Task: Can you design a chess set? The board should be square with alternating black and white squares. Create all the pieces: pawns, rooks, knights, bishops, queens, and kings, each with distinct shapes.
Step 984:
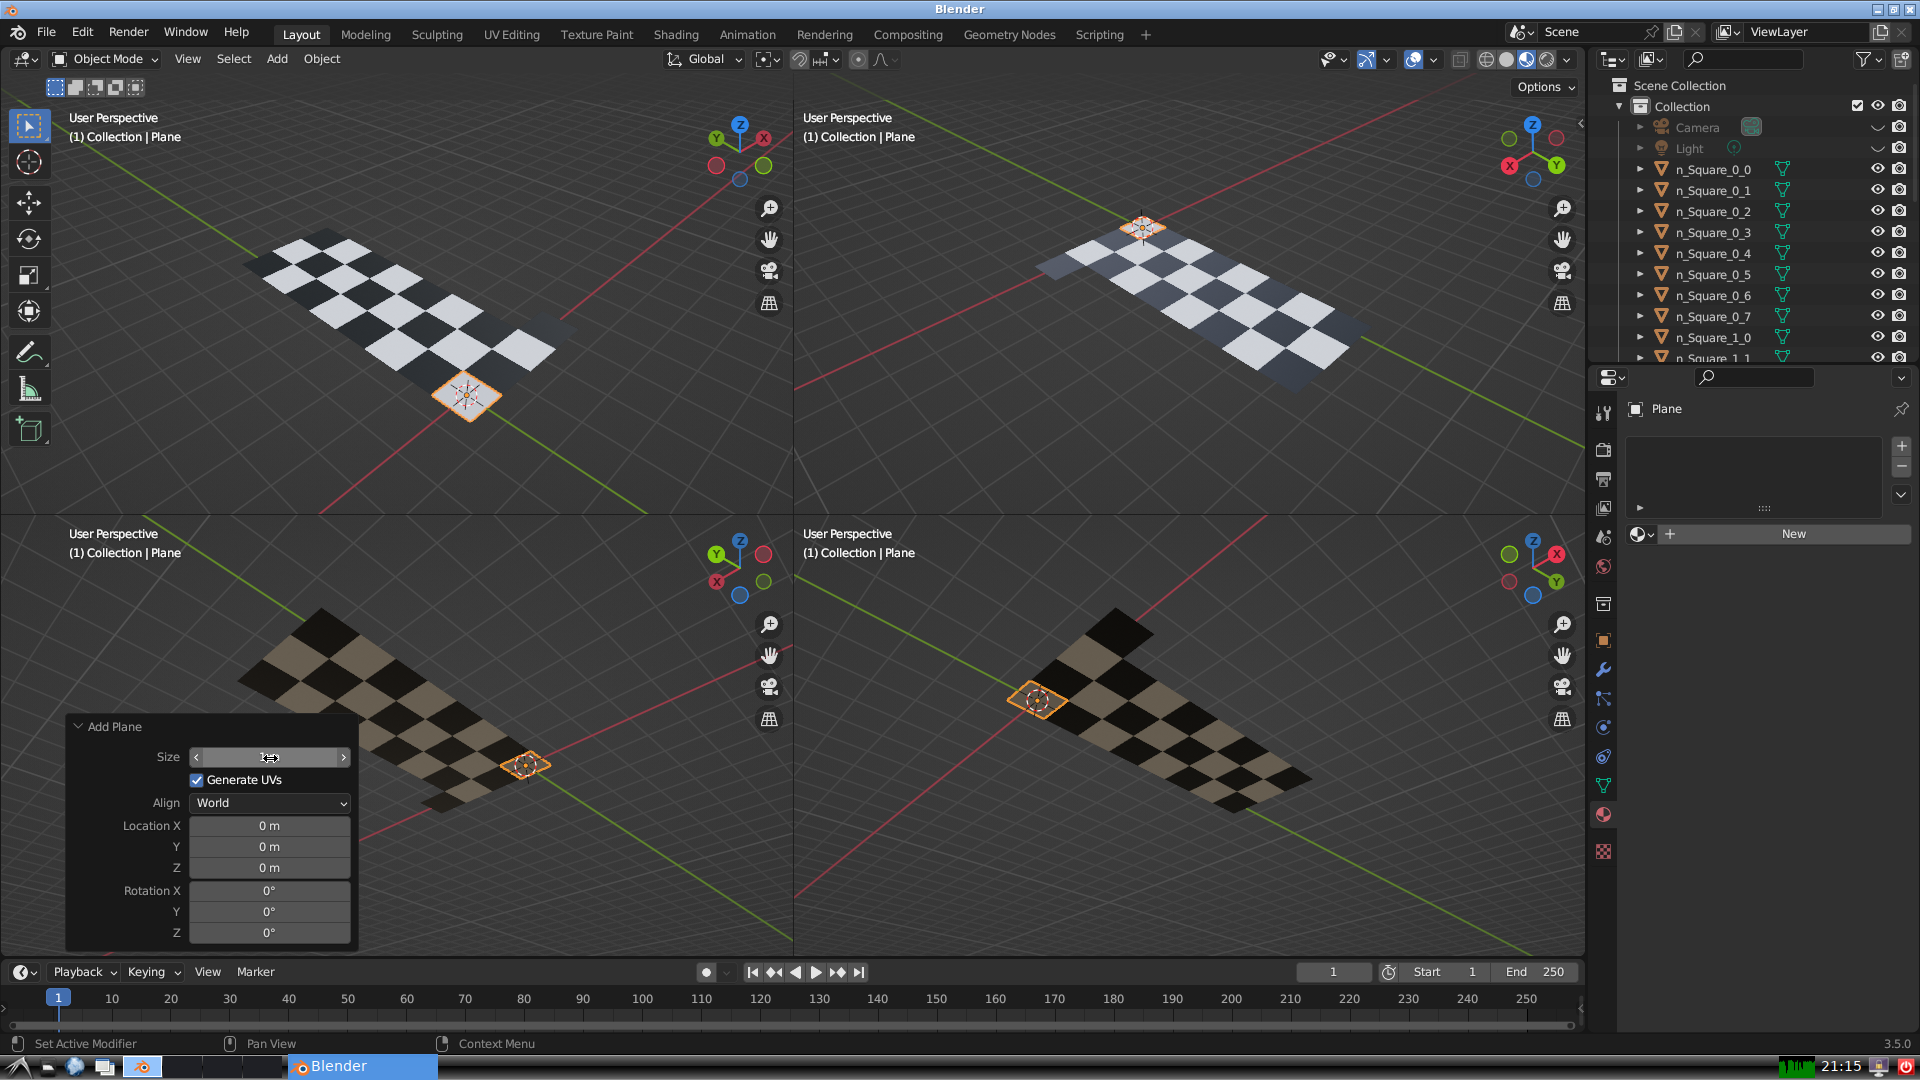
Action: click: no